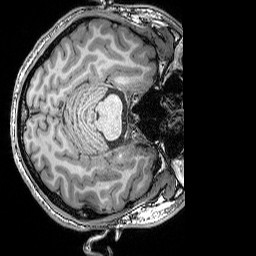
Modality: T1w
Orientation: axial
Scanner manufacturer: siemens
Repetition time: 2.25 s
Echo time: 0.00418 s